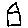
Label: house